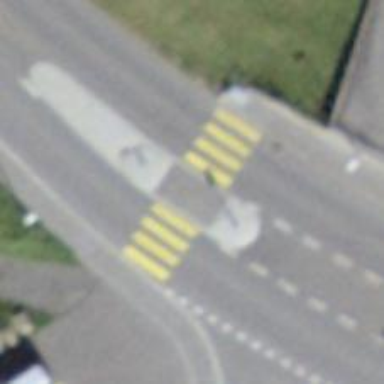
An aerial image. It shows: Uncontrolled zebra crossing with pedestrian island.